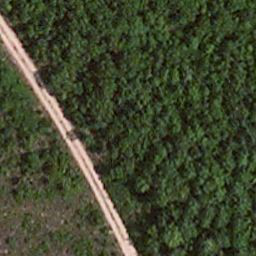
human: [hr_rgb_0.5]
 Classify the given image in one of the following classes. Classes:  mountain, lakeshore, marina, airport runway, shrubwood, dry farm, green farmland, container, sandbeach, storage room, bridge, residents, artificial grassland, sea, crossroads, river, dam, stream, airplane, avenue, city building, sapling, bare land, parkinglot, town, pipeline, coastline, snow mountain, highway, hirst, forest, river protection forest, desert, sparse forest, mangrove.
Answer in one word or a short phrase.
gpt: avenue